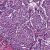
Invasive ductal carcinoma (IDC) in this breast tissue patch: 1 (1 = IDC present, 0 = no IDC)